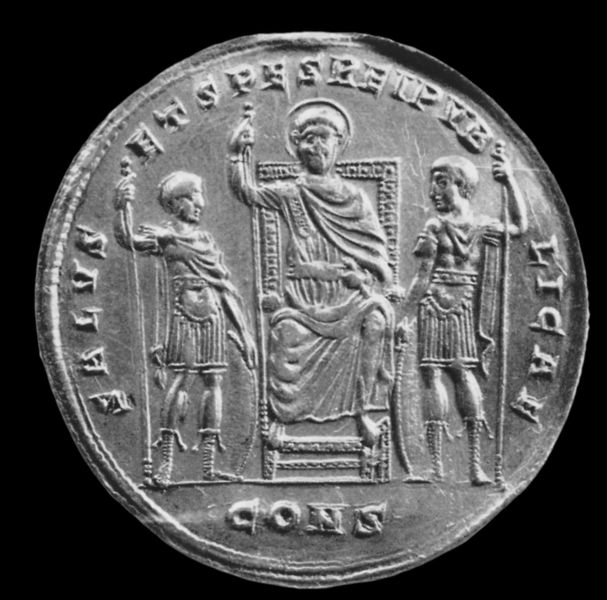
Titel: Medaillon Konstantins des Großen
Standort: Den Haag, Koninklijk Penningkabinet (EU)
Schlagwörter: gott, mann, umhang, diener, silber, wache, rund, relief, schrift, kaiser, könig, soldaten, thron, inschrift, metall, geld, soldat, medallie, herrscher, rüstung, heiligenschein, stäbe, medallion, griechisch, speere, medaille, siegel, heilig, römisch, münze, blei, thronen, herrschen, innschrift, geldstück